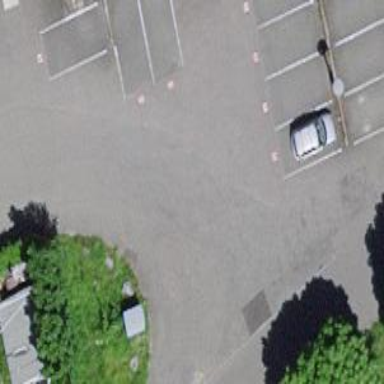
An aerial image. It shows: Car sharing facility.